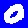
Digit: 0